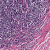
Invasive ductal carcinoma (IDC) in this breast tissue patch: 1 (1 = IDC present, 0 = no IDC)